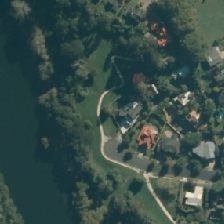
Land cover: urban_parkland